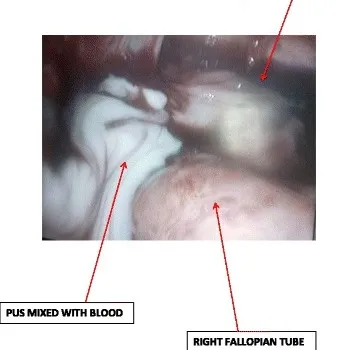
PUS mixed with blood in the pouch of douglas.
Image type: medical_photograph (other_medical_photograph)